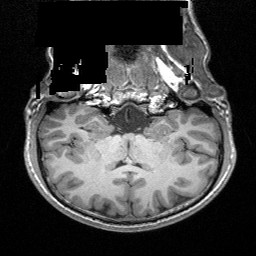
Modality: T1w
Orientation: sagittal